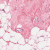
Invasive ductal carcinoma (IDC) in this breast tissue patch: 0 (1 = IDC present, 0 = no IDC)